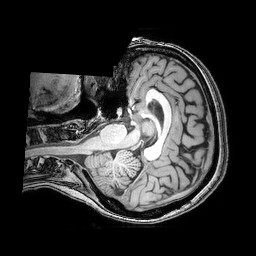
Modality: T1w
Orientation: axial
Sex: female
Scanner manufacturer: philips
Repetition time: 0.008184 s
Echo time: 0.00375 s